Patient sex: M
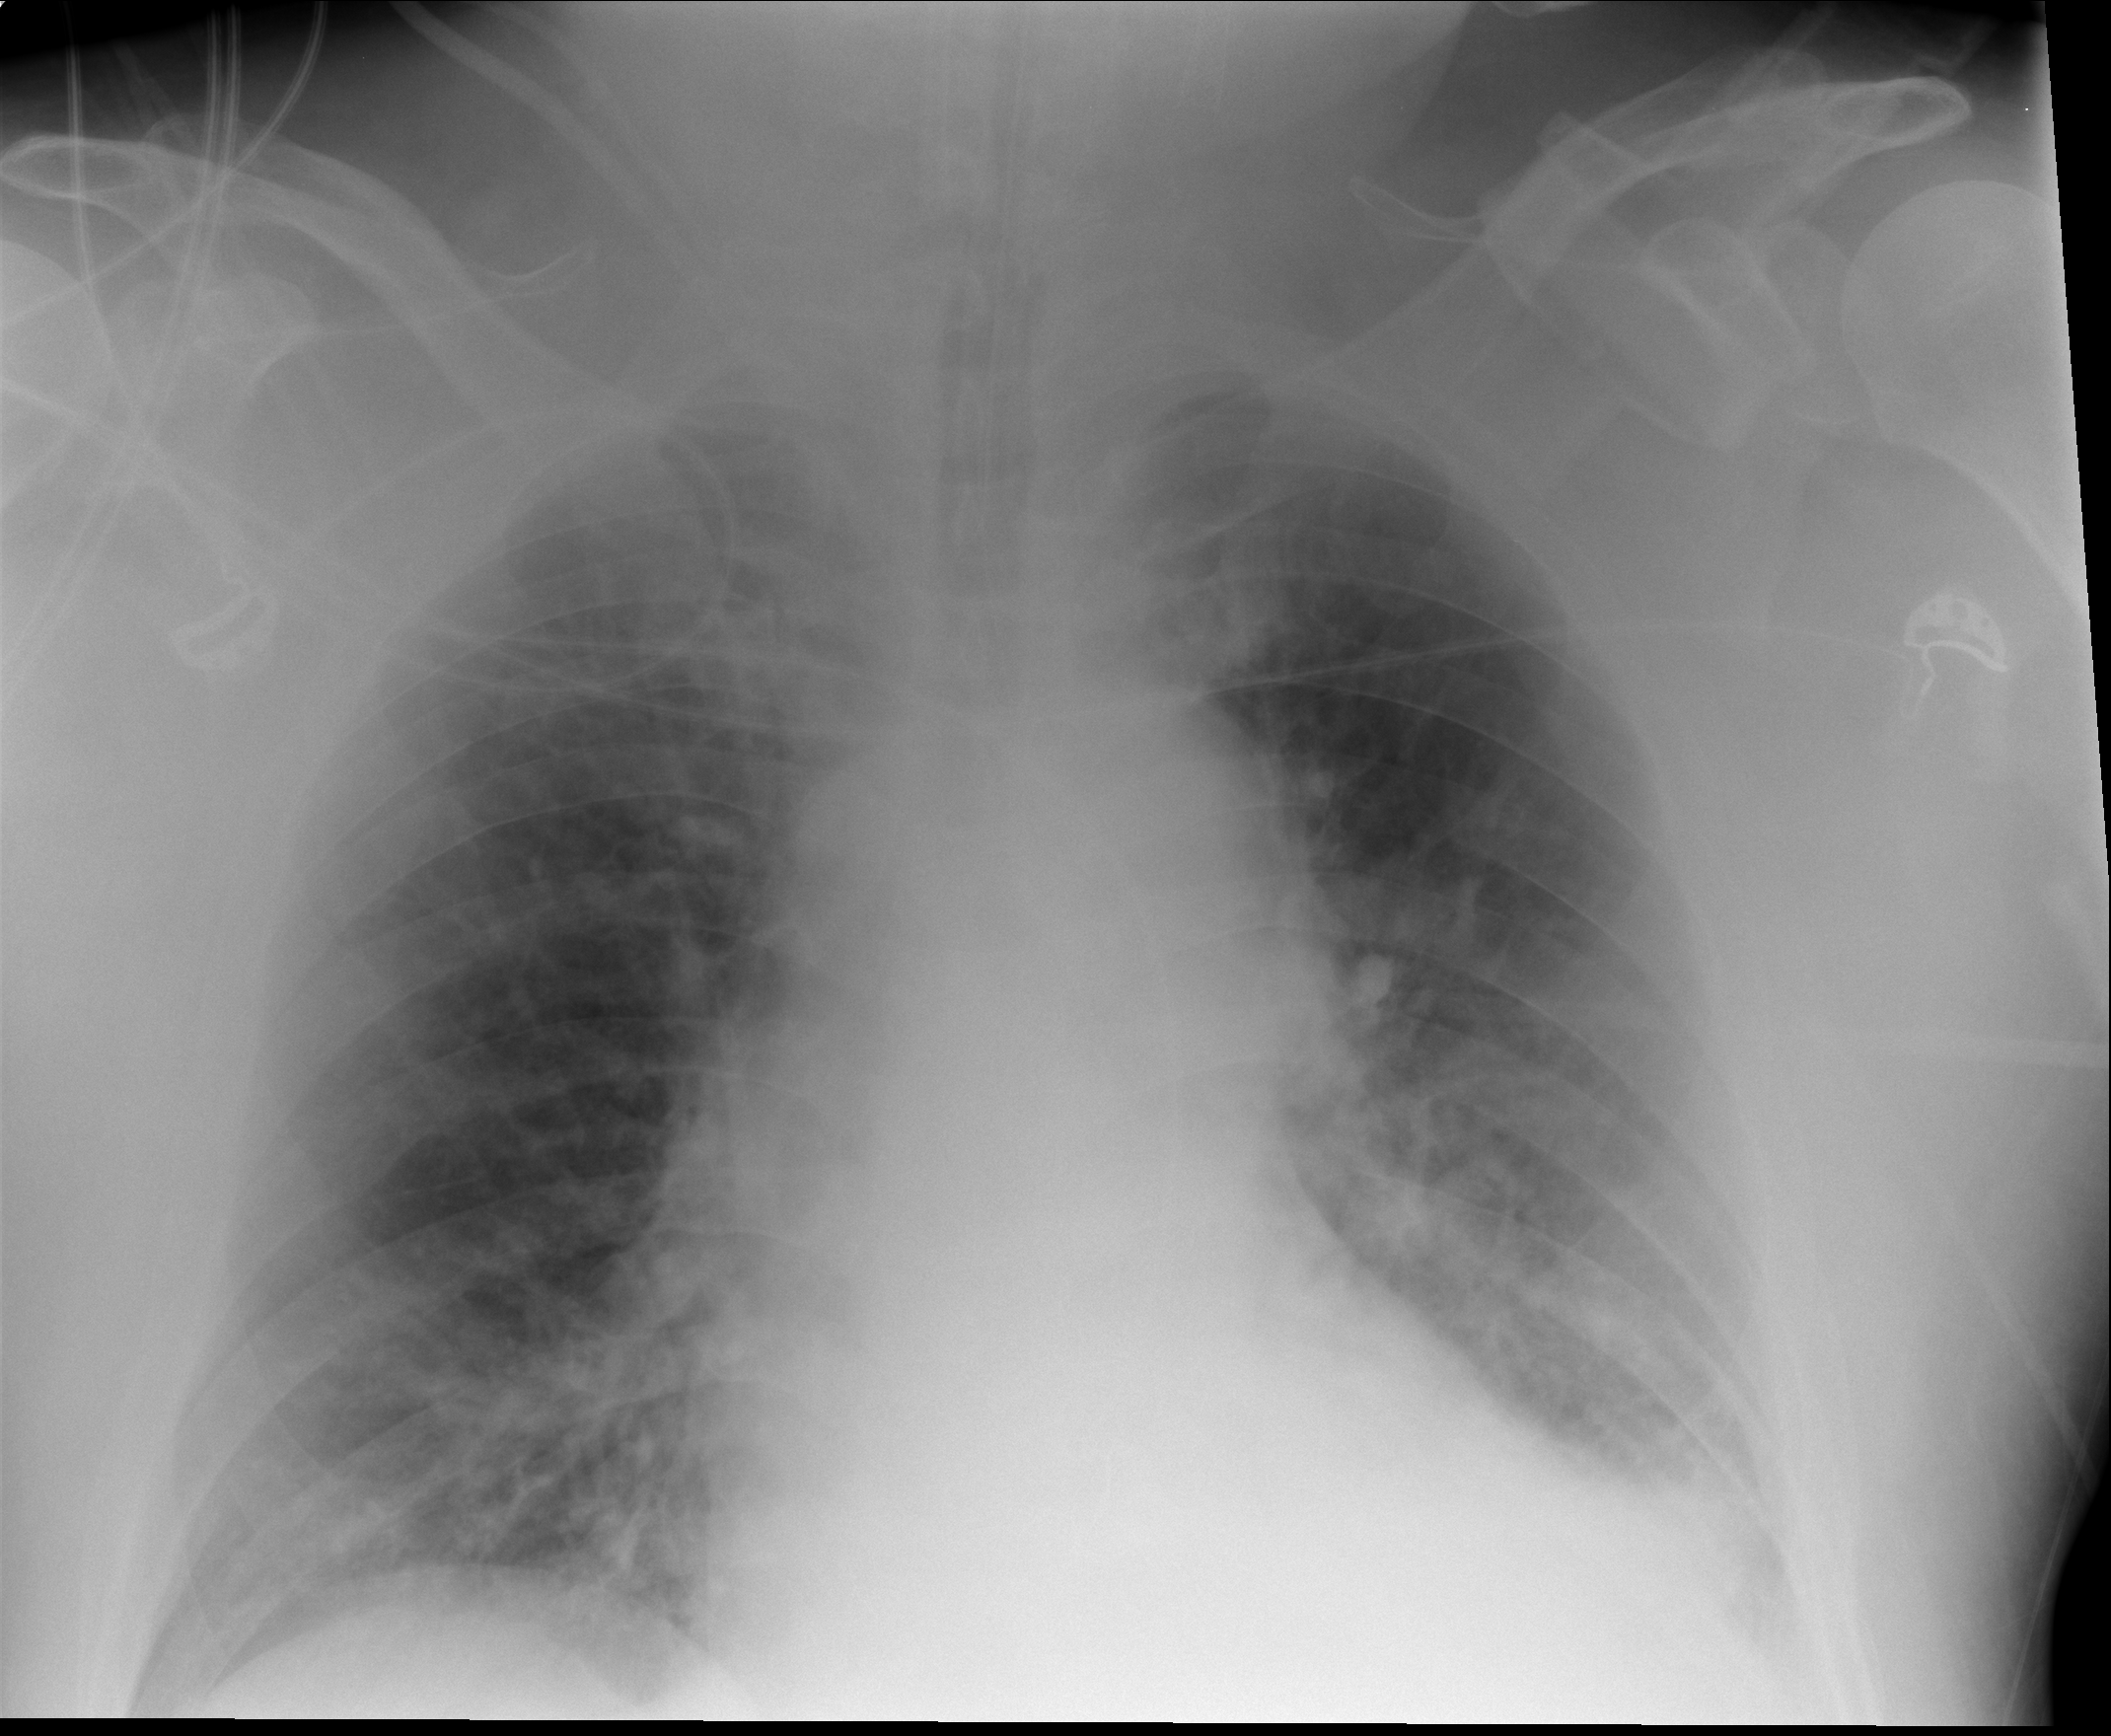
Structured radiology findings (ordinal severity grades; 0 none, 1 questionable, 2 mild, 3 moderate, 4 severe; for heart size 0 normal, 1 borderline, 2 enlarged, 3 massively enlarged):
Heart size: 2
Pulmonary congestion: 3
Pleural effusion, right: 0
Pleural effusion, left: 2
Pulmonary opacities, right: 2
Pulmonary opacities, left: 2
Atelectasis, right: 2
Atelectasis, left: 2